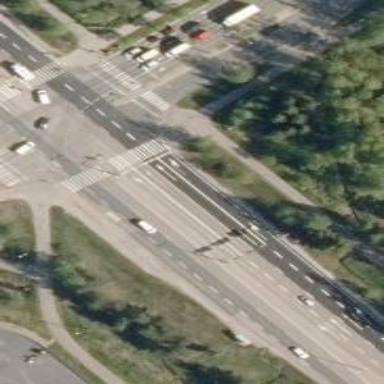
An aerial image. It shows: Primary road with asphalt surface.